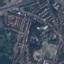
Land use / land cover: Residential